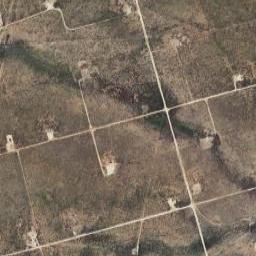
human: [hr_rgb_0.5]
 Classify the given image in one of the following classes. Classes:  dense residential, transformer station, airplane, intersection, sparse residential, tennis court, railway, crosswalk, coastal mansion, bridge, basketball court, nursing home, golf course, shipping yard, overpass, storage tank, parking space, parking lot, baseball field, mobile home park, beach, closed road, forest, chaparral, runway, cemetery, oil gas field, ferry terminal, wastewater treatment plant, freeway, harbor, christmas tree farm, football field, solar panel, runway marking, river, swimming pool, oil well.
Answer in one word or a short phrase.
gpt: oil gas field